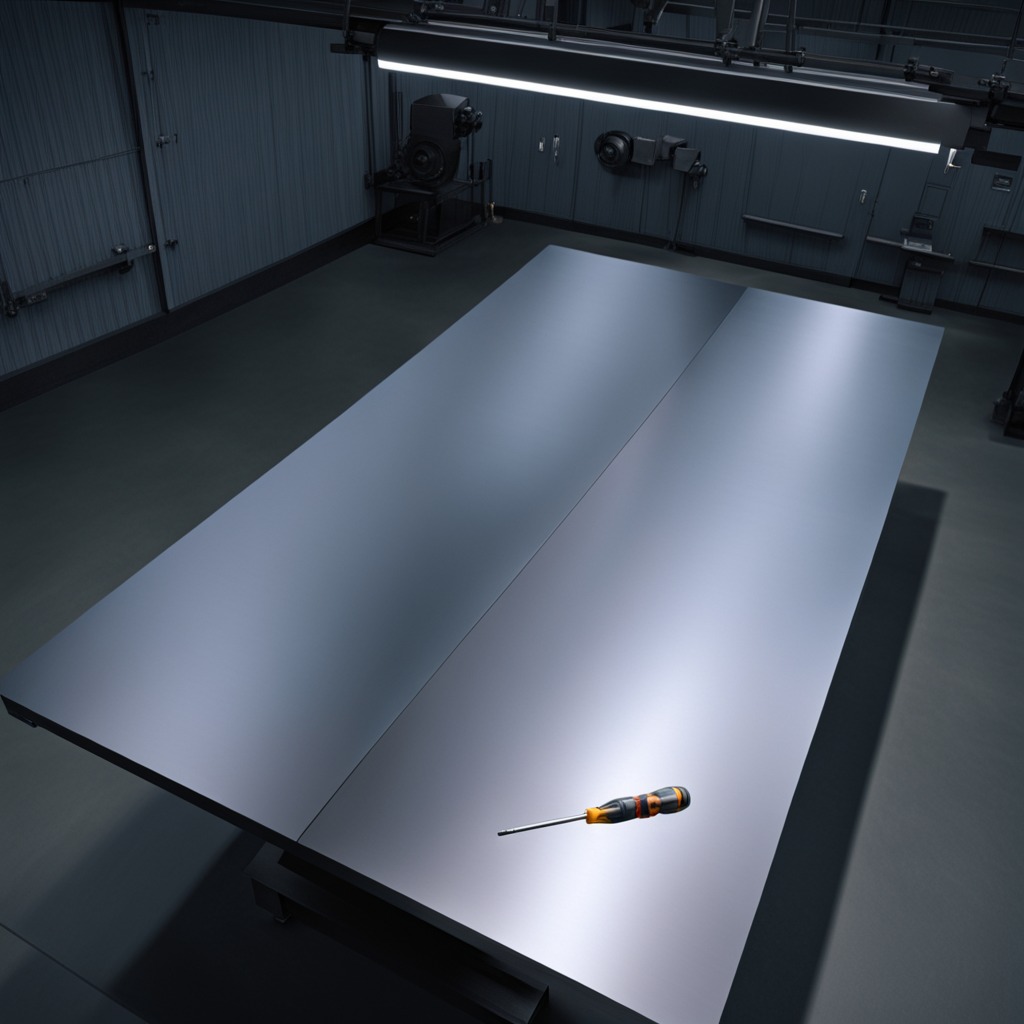
A screwdriver is lying on the tabletop.